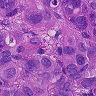
Metastatic tissue present: yes